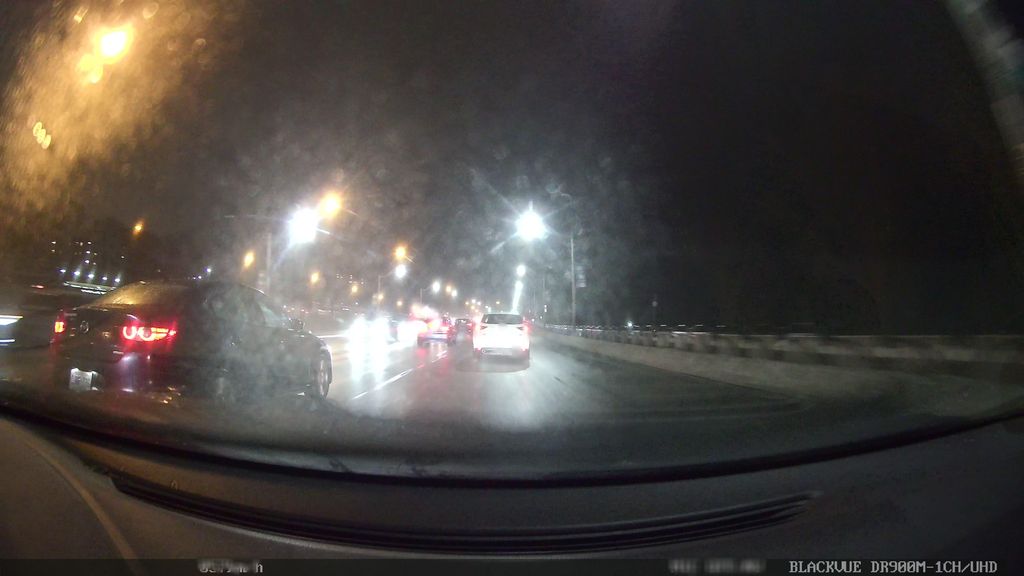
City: toronto